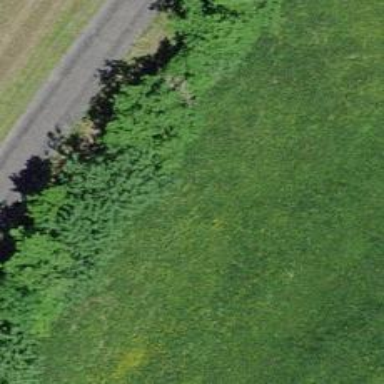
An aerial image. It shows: Hedge acting as barrier.